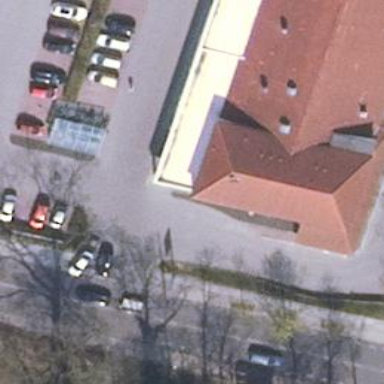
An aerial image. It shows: Building with hipped roof oriented along its structure.